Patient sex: M
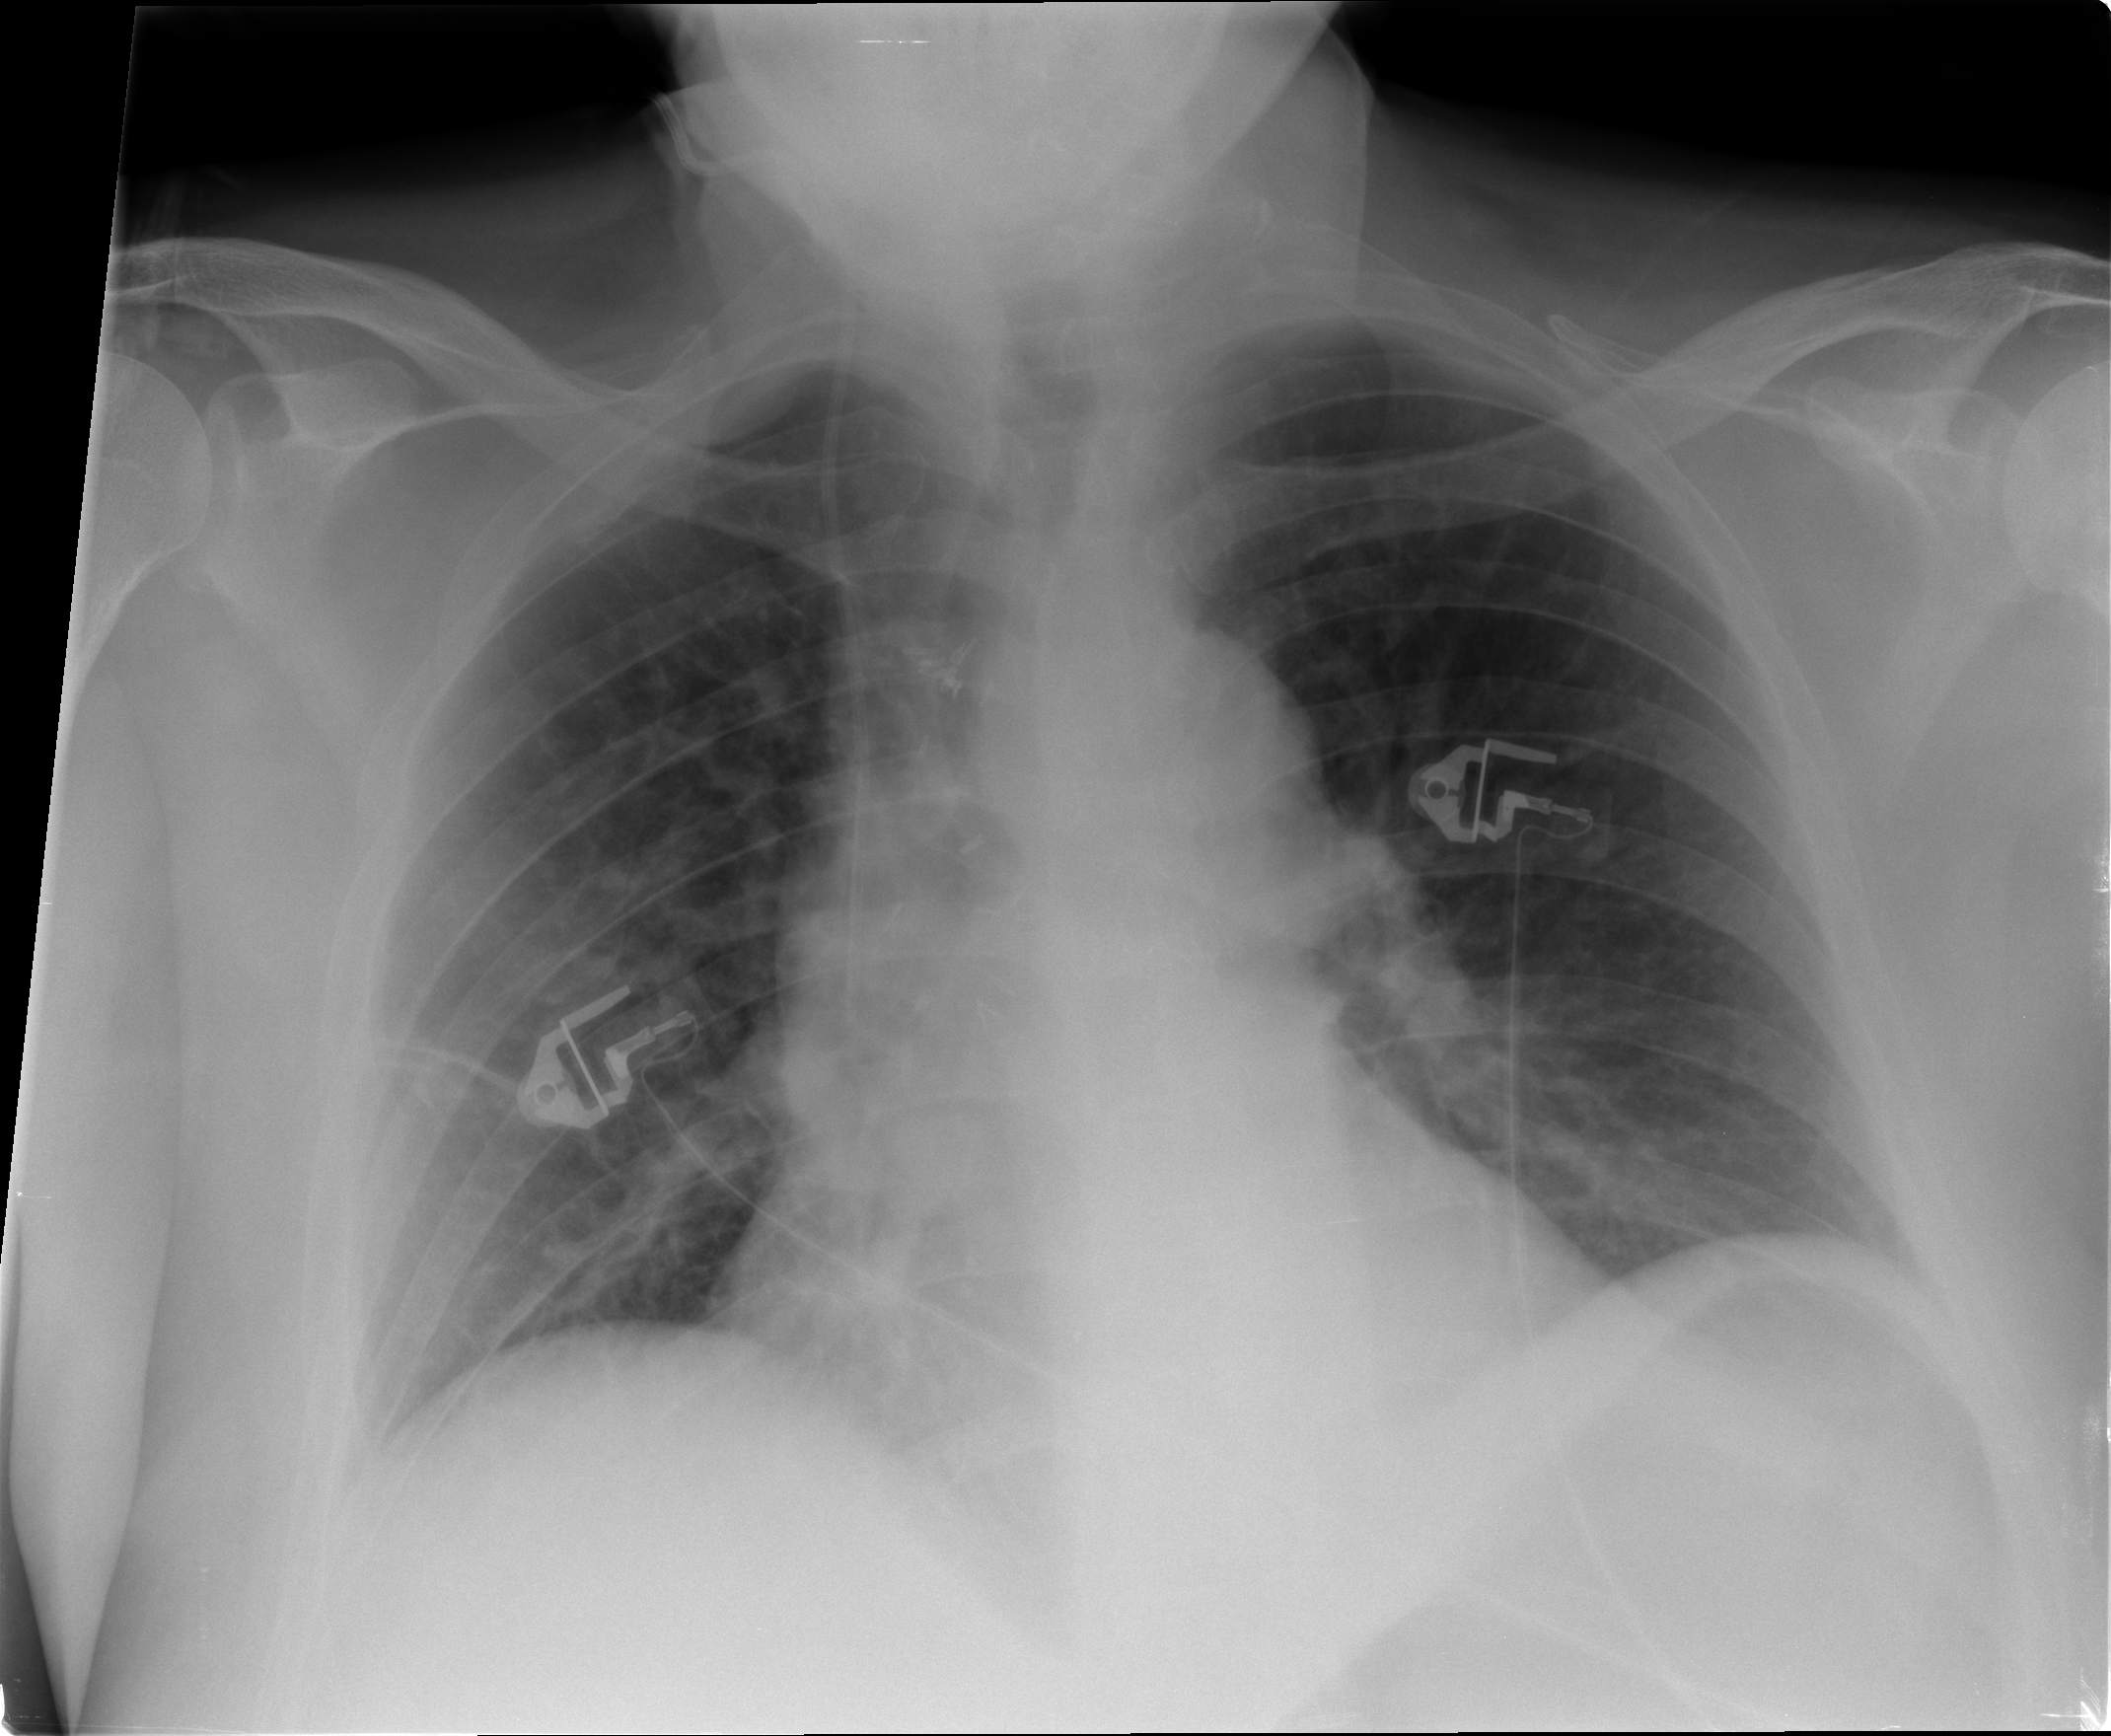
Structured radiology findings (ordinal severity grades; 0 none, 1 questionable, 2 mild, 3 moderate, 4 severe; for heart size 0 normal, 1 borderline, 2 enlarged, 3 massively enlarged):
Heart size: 0
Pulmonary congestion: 1
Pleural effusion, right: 0
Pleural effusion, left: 0
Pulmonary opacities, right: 0
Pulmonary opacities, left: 0
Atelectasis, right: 2
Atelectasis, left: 0